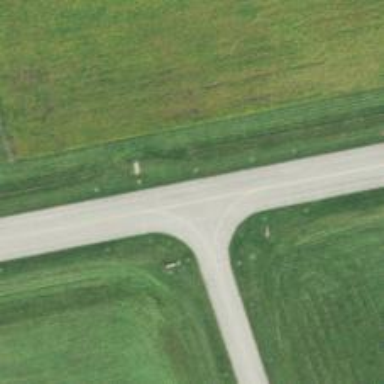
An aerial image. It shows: View of taxiway at the airport.